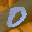
Label: 0